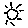
Label: sun